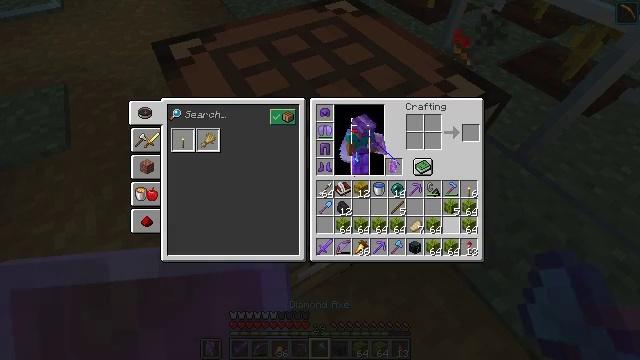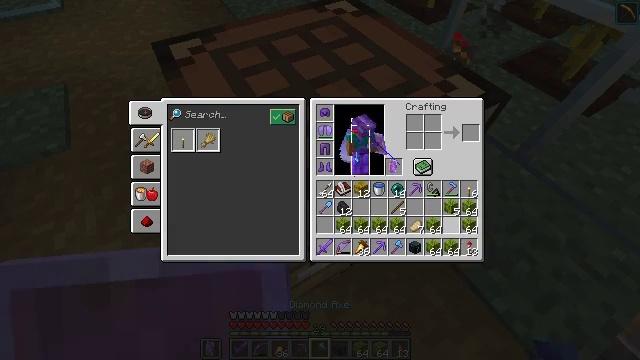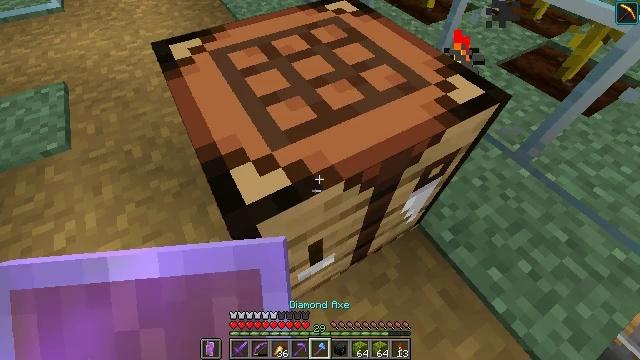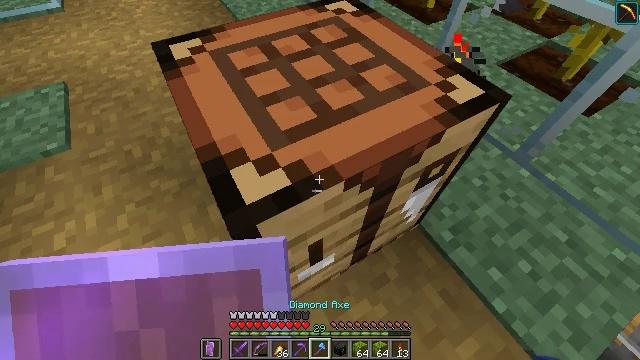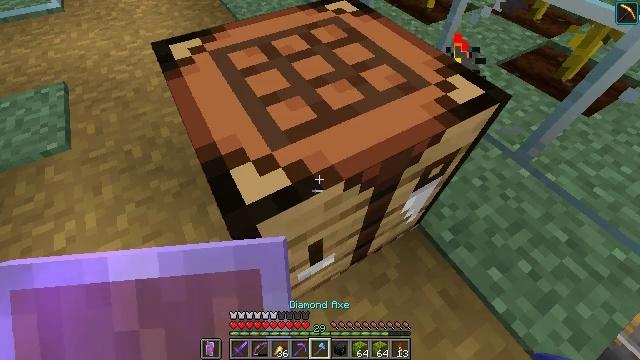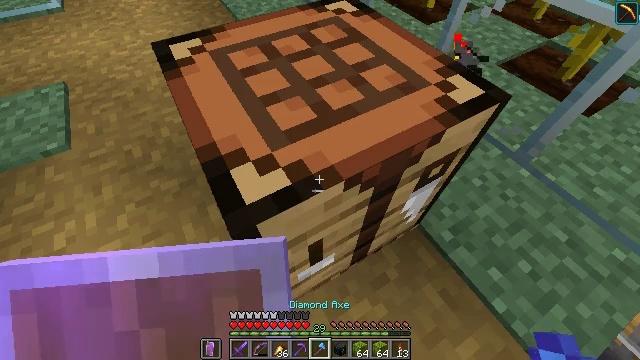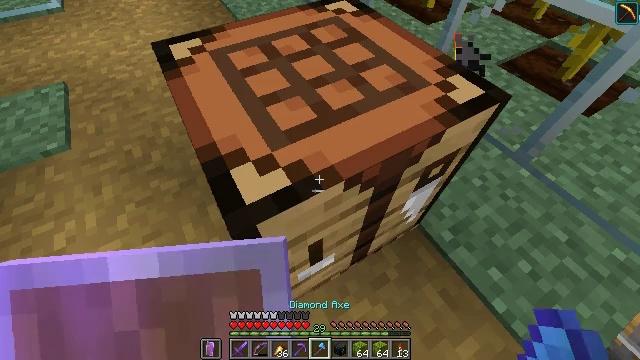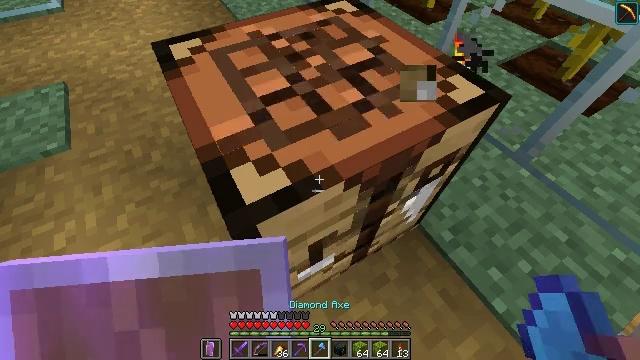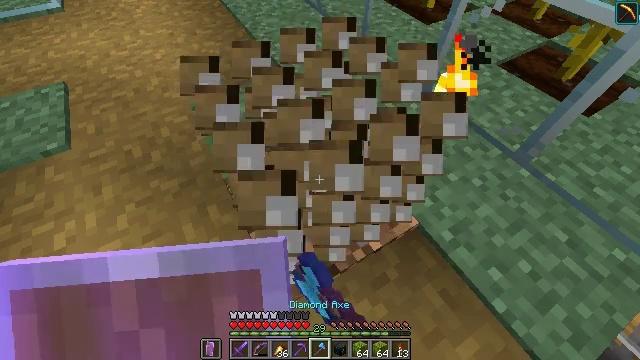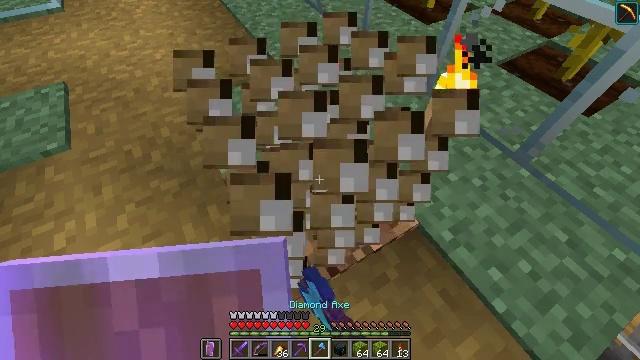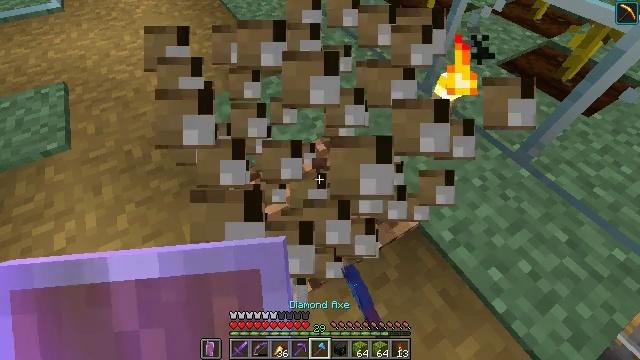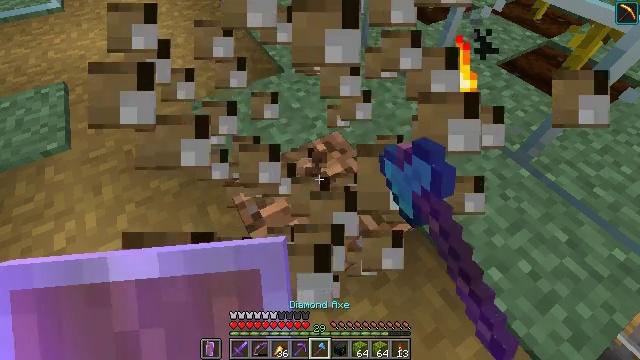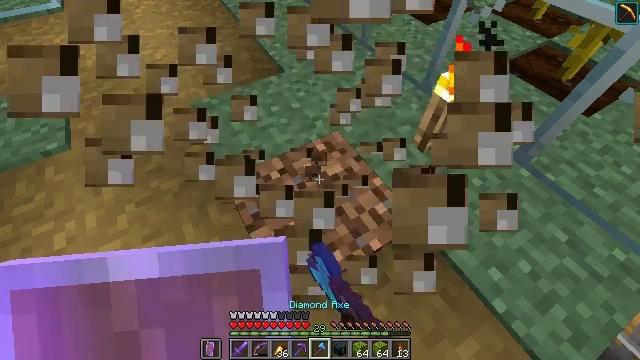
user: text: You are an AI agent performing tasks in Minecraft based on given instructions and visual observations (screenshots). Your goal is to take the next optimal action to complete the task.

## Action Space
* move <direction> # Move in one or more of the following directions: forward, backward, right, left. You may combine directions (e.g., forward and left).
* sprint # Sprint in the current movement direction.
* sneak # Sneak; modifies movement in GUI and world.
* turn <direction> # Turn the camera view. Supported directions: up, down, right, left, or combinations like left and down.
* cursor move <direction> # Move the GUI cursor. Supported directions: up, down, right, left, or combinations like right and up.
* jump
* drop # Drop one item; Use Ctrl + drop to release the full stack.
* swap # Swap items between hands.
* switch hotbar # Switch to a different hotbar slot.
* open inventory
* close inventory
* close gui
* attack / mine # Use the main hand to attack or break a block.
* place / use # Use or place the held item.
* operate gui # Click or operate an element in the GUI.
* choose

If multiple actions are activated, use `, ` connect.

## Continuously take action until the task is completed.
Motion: motion action
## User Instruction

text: Recycle the crafting table.
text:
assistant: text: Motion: no_op
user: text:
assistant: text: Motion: no_op
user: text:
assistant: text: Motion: no_op
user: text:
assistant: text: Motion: no_op
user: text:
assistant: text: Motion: no_op
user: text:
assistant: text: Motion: no_op
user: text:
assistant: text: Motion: attack / mine
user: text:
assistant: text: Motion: attack / mine
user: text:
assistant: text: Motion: attack / mine
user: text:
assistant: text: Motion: attack / mine
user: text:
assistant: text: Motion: attack / mine
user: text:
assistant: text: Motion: attack / mine
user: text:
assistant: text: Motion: attack / mine